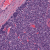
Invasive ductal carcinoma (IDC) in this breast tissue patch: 1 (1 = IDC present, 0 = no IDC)